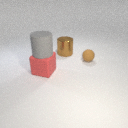
large brown metal cylinder behind small brown rubber sphere